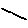
Label: line